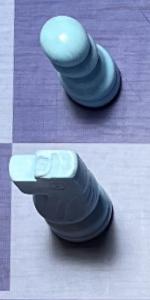
Label: Knight_White